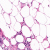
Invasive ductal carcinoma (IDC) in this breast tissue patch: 0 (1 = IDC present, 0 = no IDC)